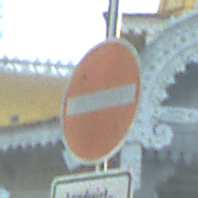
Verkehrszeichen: VerbotDerEinfahrt
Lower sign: BesondereFahrzeugeUndTransportgueter6
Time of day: SunriseSunset
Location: Outdoor (Suburban)
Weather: PartlyCloudy
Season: NotSpecified
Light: Natural